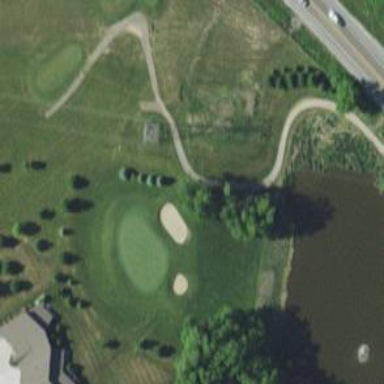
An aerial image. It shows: View of golf hole.